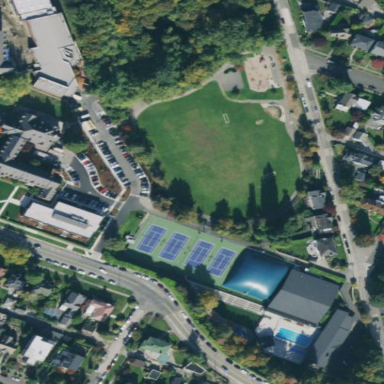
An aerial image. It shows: Sports center with tennis facility.